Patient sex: M
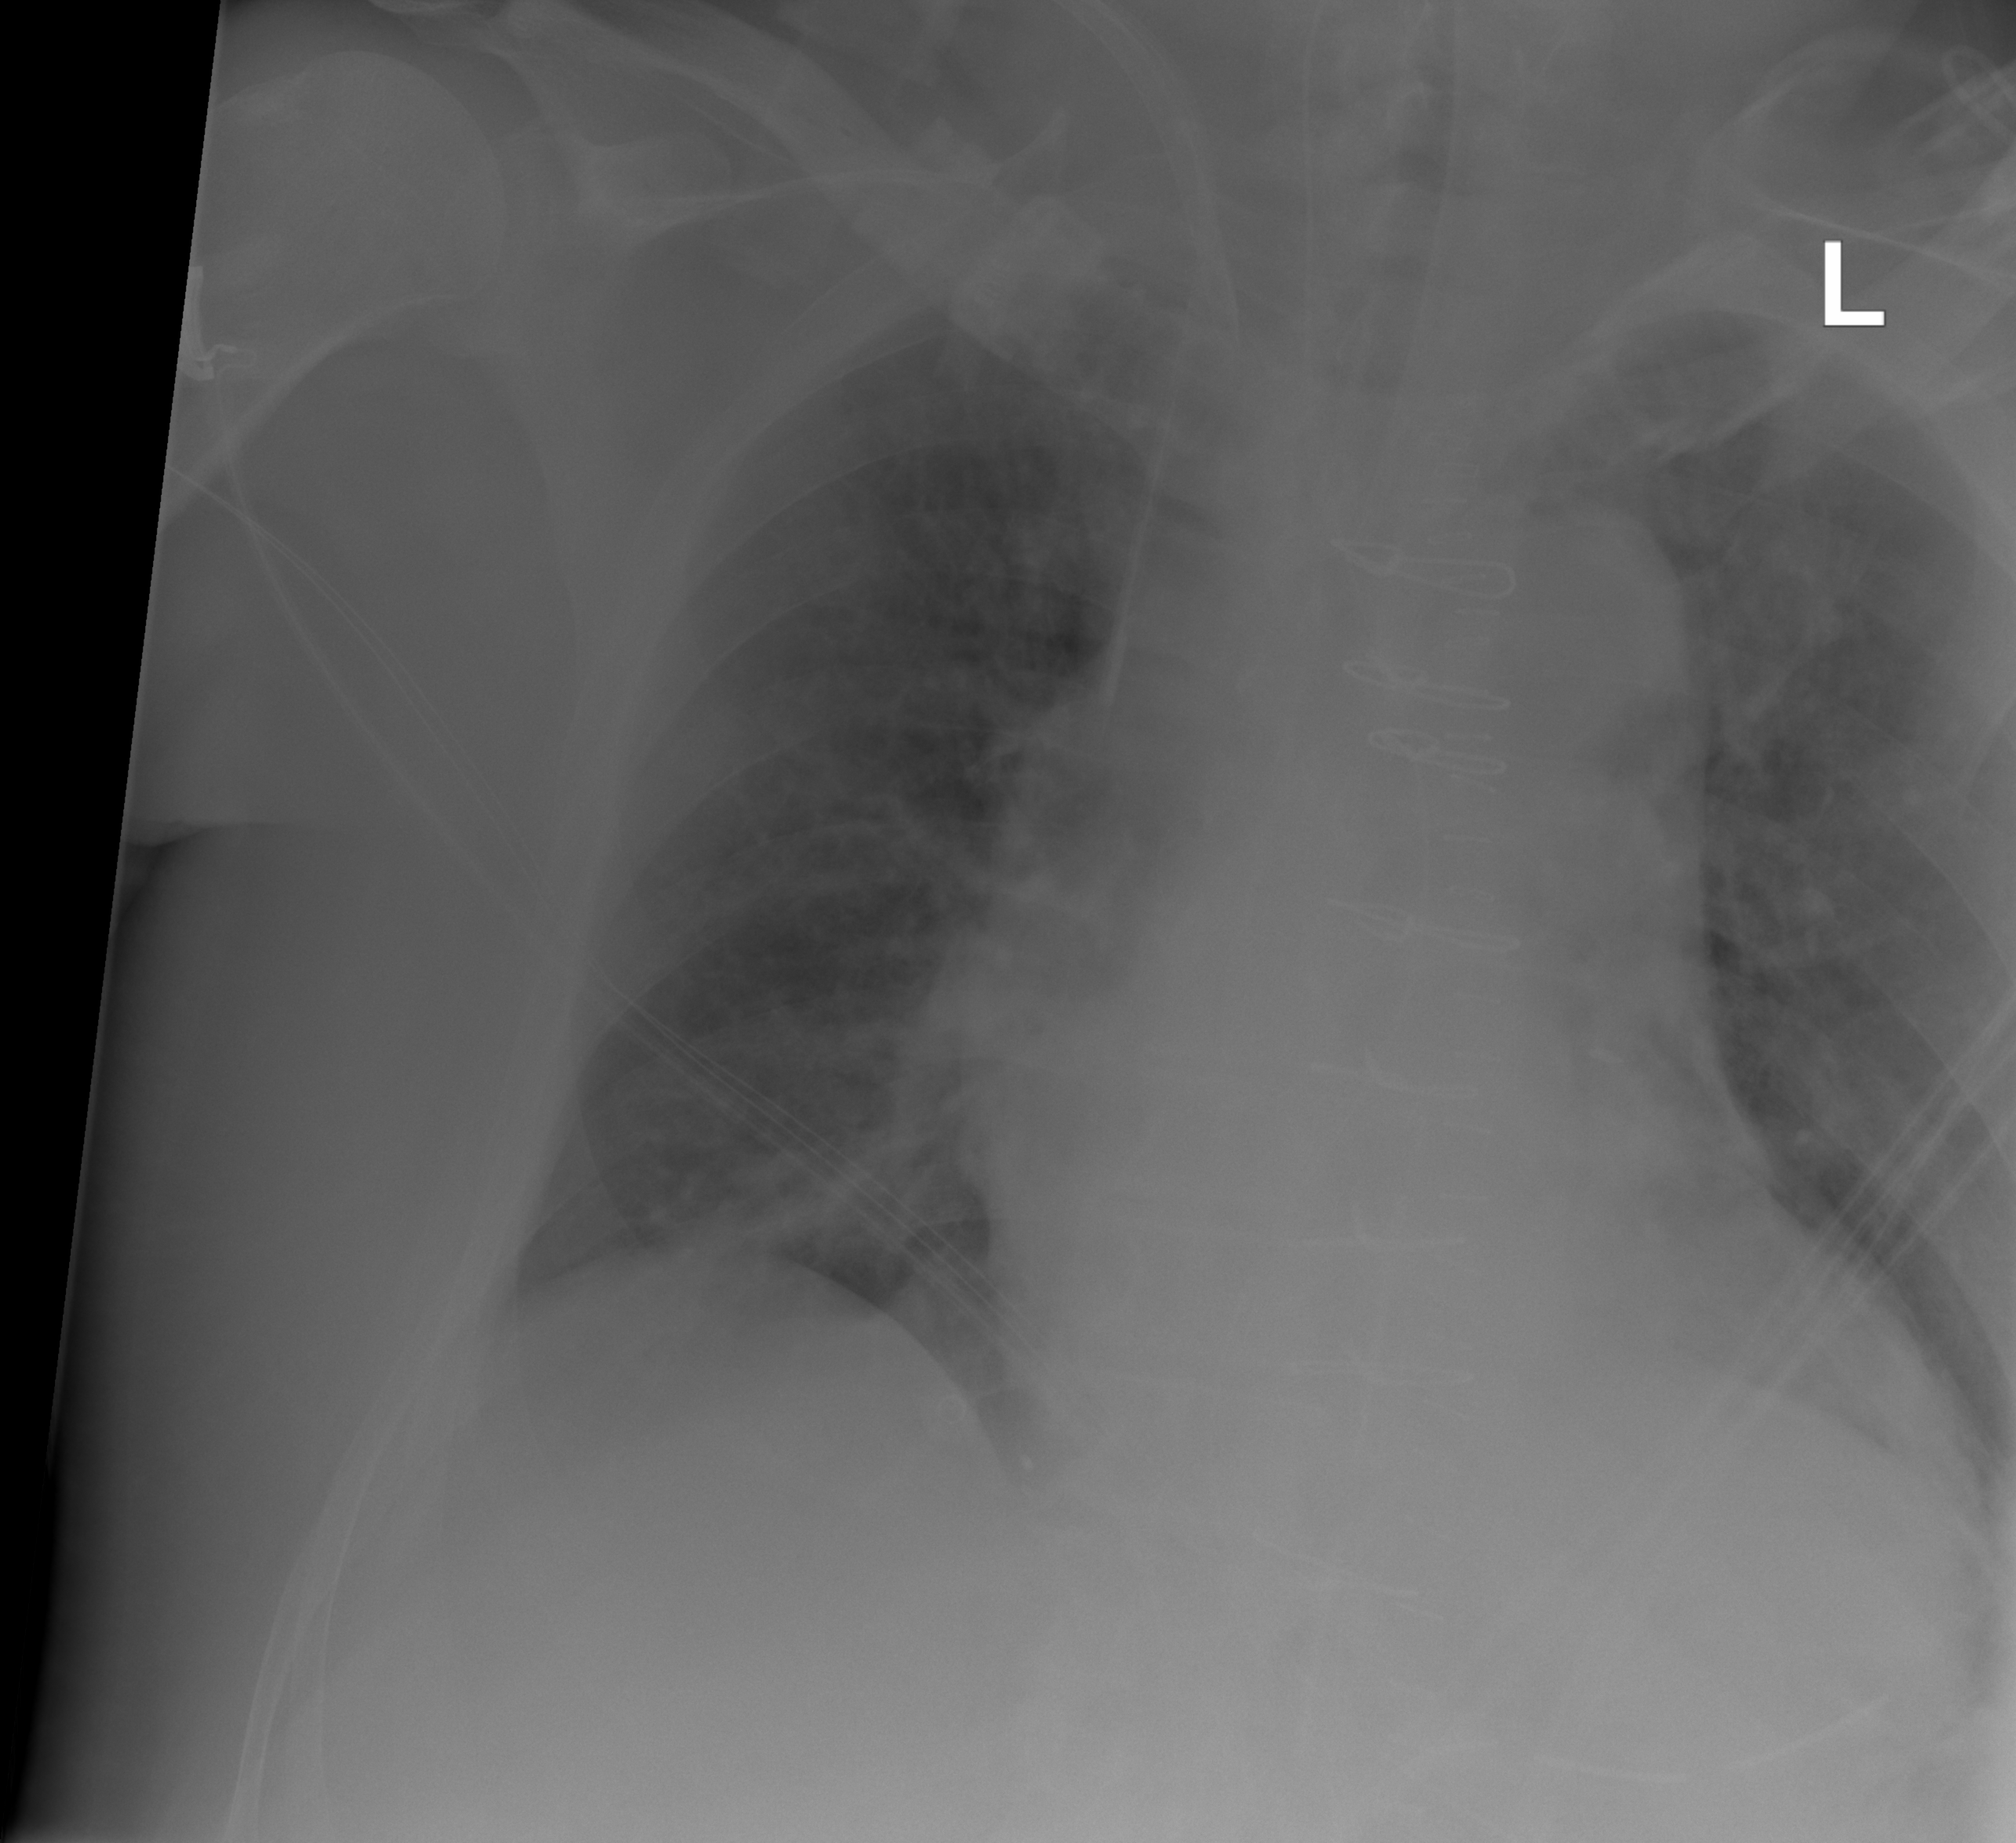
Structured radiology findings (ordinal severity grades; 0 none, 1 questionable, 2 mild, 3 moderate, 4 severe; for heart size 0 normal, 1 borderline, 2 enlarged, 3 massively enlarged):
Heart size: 1
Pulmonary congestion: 2
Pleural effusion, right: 0
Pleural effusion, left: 0
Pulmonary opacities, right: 1
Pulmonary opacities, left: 1
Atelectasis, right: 0
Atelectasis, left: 0